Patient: sex M, age 69
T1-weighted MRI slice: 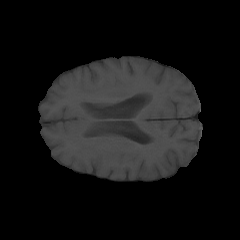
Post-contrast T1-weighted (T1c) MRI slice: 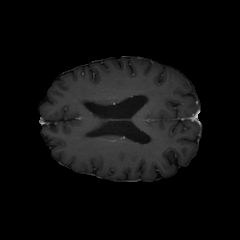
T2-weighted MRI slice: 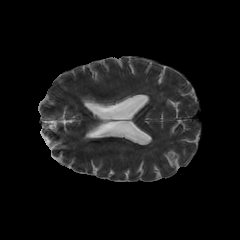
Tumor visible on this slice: no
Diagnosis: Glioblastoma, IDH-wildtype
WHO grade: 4